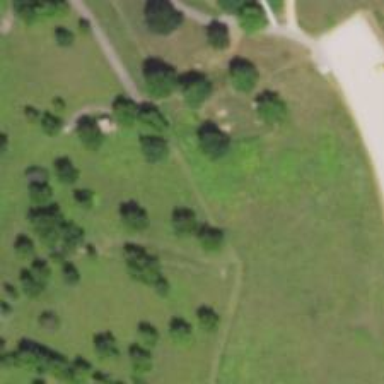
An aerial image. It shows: Path in archery sports area.